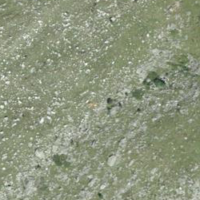
EUNIS habitat code: 26
Species observed at this site:
Turdus torquatus
Phoenicurus ochruros